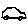
Label: car